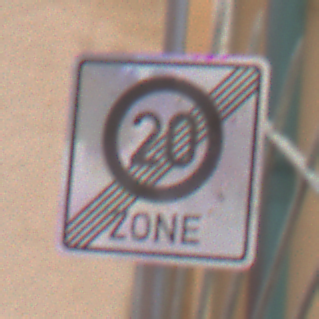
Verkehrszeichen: EndeZone20
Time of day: Midday
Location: Outdoor (Urban)
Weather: Overcast
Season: NotSpecified
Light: Natural